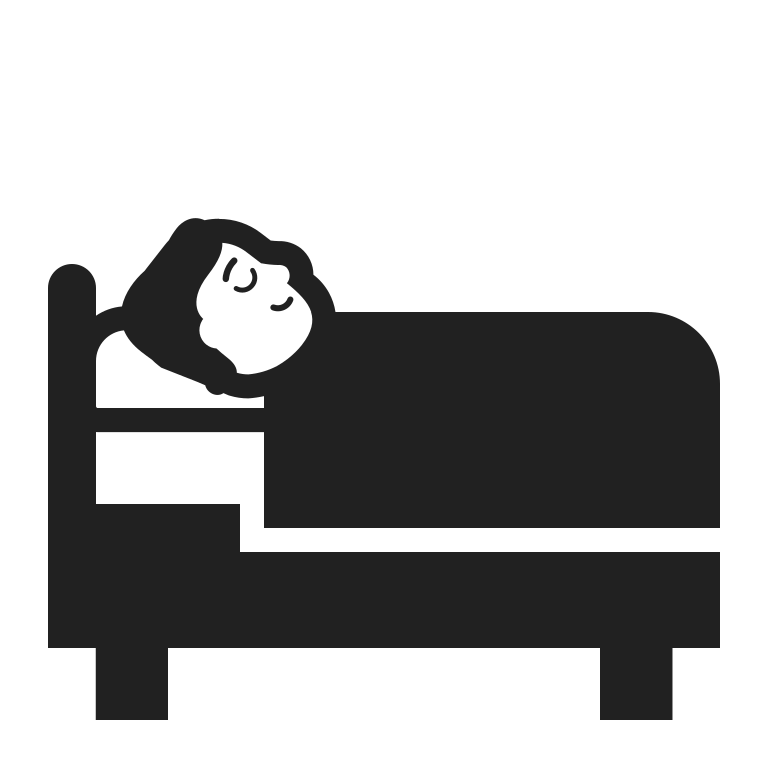
person in bed high contrast default